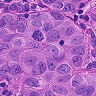
Metastatic tissue present: yes